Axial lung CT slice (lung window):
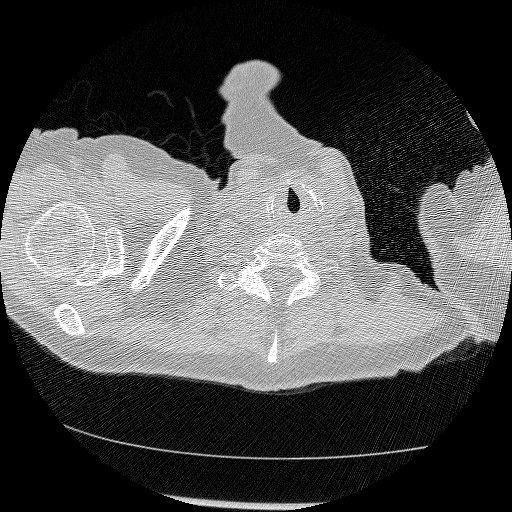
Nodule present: no